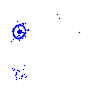
Particle: kaon